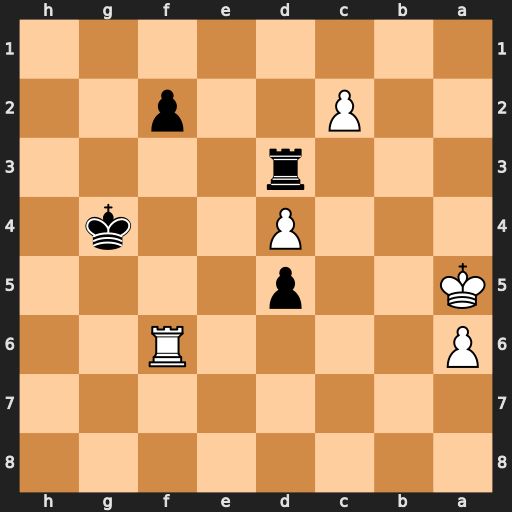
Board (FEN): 8/8/P4R2/K2p4/3P2k1/3r4/2P2p2/8
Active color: b
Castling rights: -
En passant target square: -
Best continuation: Rf3 Rxf3 Kxf3 a7 f1=Q